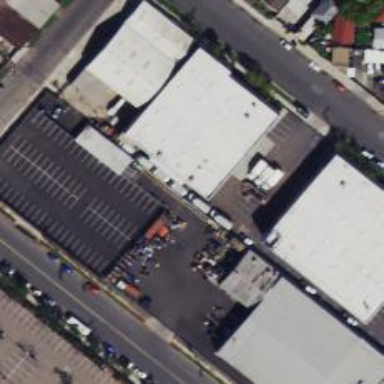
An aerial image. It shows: Industrial building.